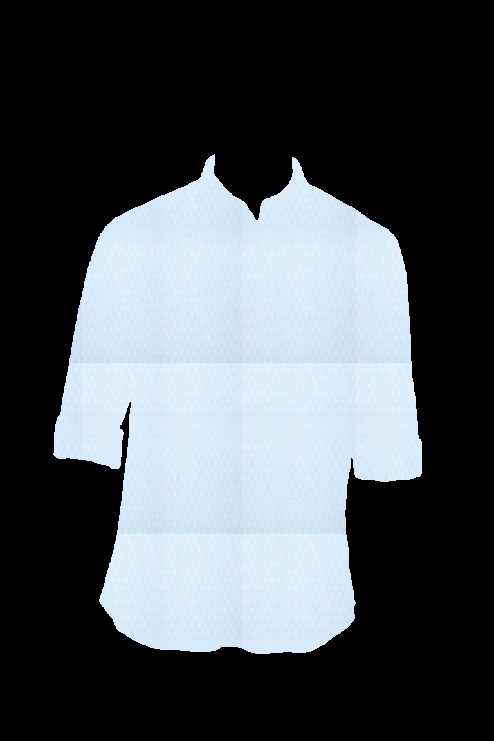
blue shirt